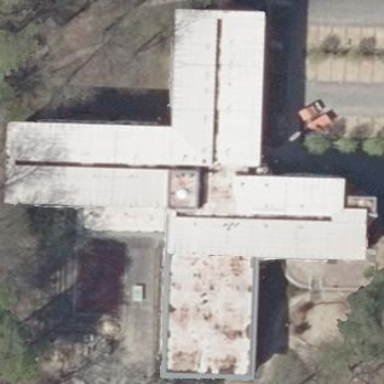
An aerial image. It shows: Hospital building providing healthcare services.